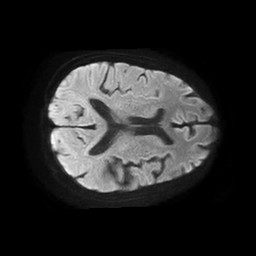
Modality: TRACE
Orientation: axial
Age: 67
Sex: female
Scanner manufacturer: philips
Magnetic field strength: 1.5 T
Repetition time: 4.6 s
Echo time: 0.08517 s